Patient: sex M, age 37
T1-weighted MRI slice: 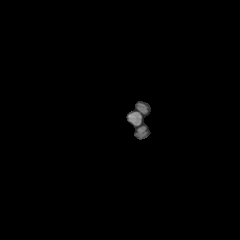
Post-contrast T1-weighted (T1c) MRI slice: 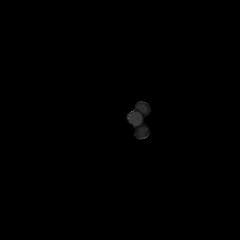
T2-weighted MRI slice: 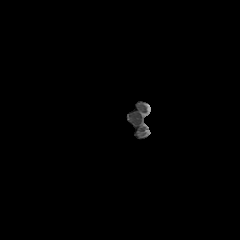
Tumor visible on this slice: no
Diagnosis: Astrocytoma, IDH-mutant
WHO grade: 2